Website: lowes
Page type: order-tracking
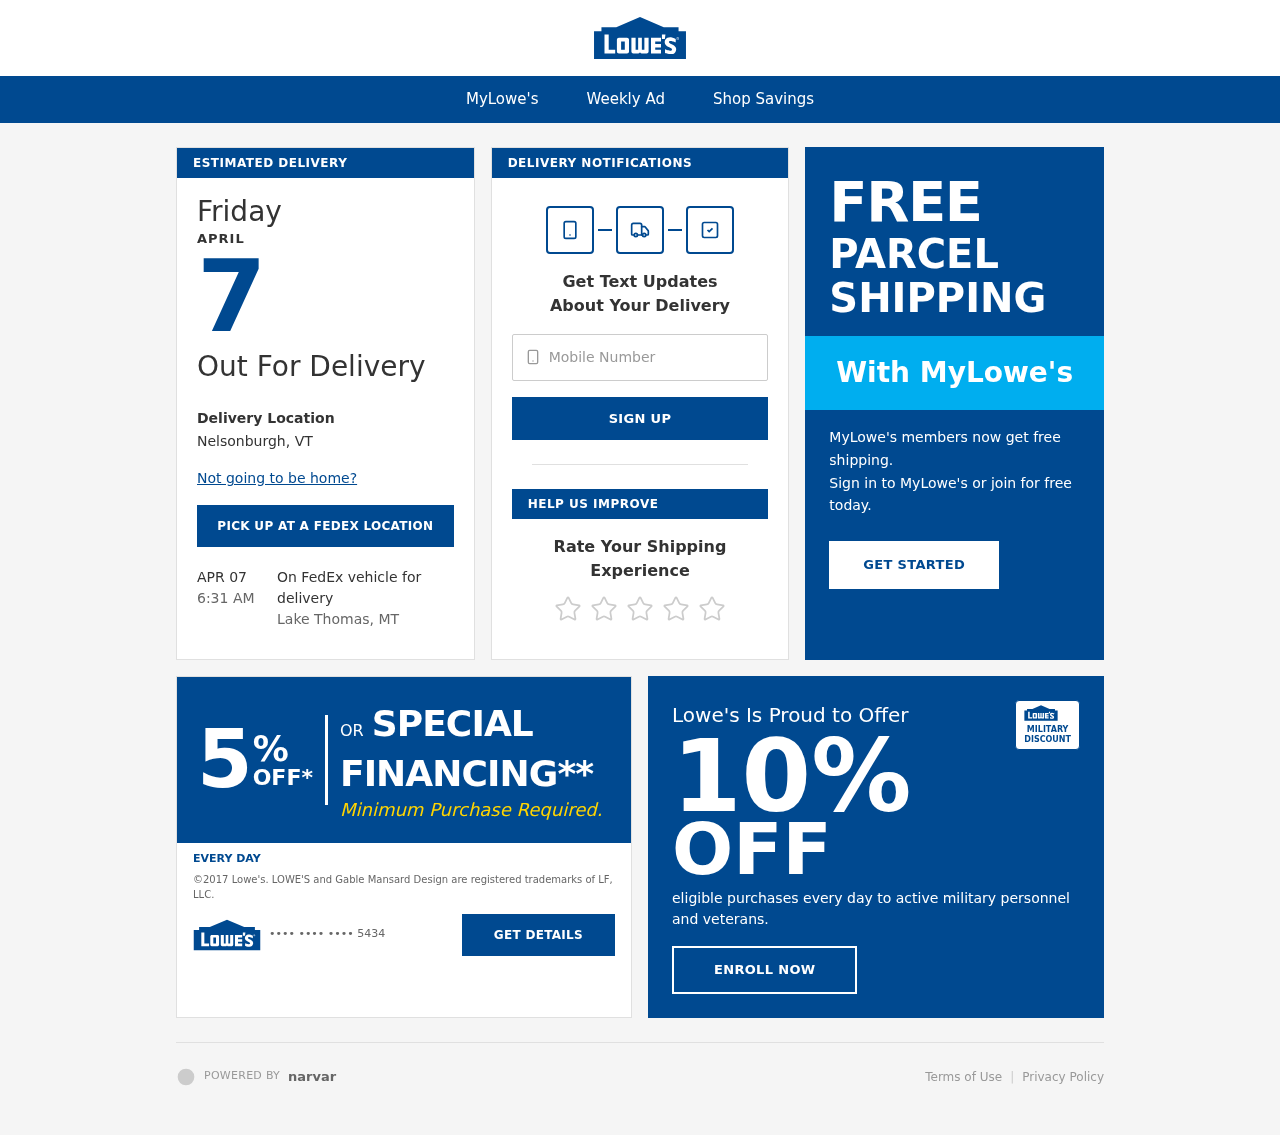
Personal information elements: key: PII_CARD_LAST4
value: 5434
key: PII_PHONE
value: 5002689470
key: PII_CITY_STATE
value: Nelsonburgh, VT
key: PII_CITY_STATE2
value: Lake Thomas, MT
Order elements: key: ORDER_DELIVERY_DATE
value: APRIL
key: ORDER_DELIVERY_DATE
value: APR 07
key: ORDER_DELIVERY_DATE
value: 6:31 AM
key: ORDER_DELIVERY_DATE
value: Friday
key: ORDER_DELIVERY_DATE
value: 7